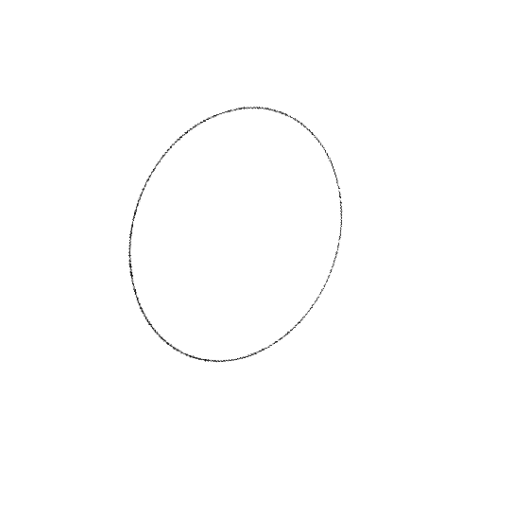
Crossing number: 0